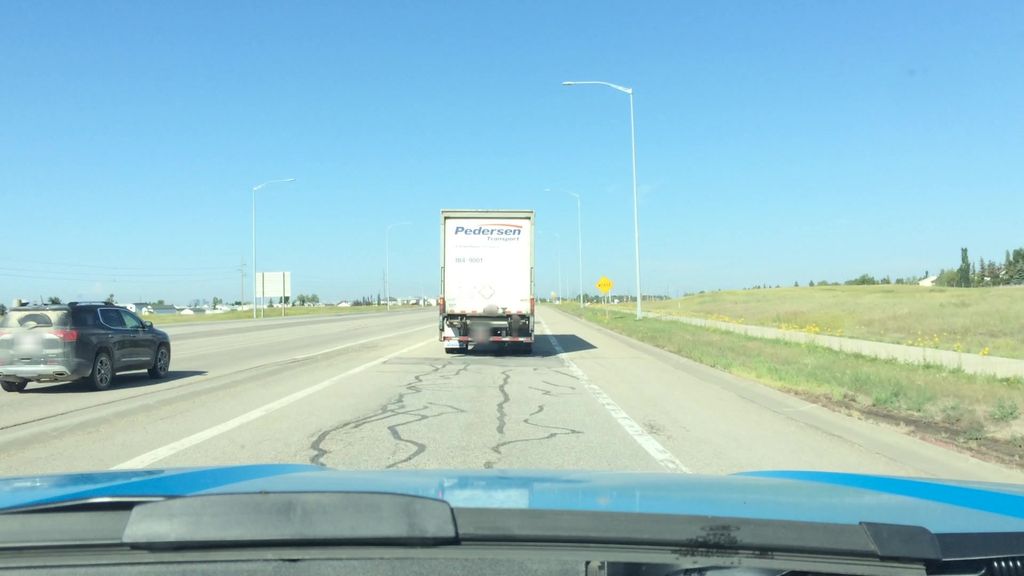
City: calgary